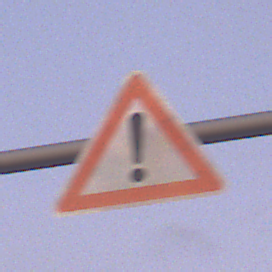
Verkehrszeichen: Gefahrenstelle
Umgebung: Outdoor, Nature
Tageszeit: SunriseSunset
Wetter: PartlyCloudy
Licht: Natural
Jahreszeit: NotSpecified
Kontrast: LowContrast